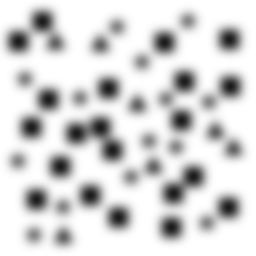
Squares: 21
Triangles: 7
Stars: 14
Total shapes: 42